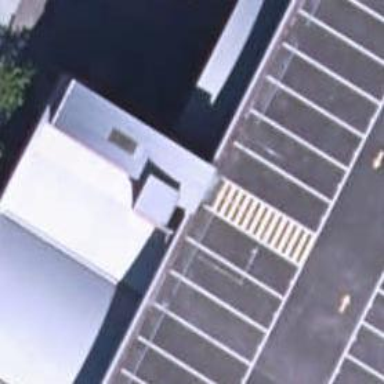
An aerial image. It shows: Industrial building.